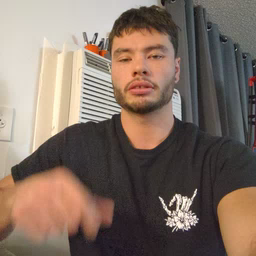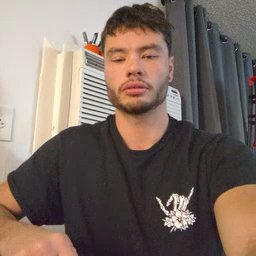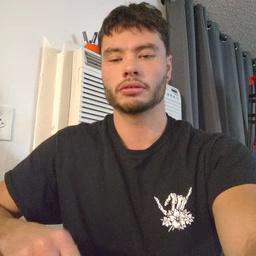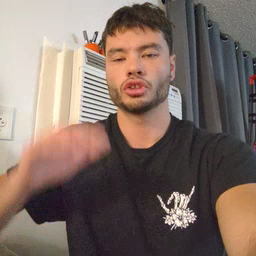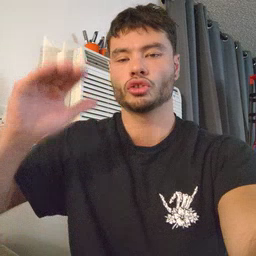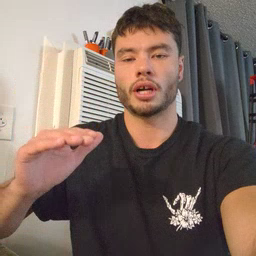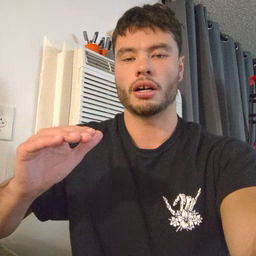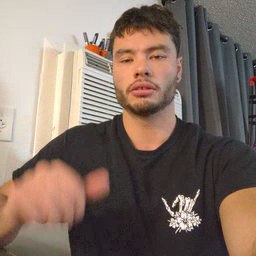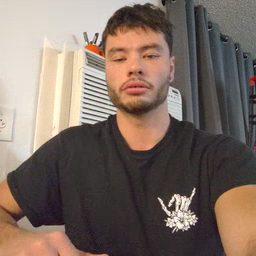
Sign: child